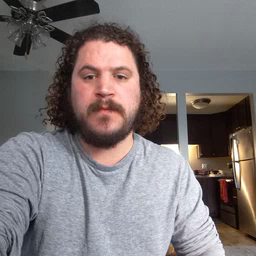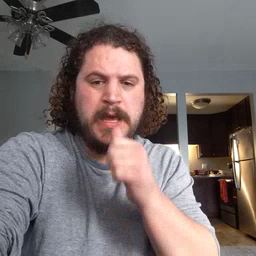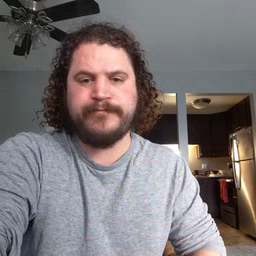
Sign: owie